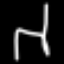
Label: chair